Question: my grid in display data 1-admin and 2 - standard
apply list filter on grid it display 1 and 2
i need to display "admin" and "standard"
check image:
code :
'''
{ text: 'UserType', dataIndex: 'UserTypeId', groupable: true,
filter: {
type: 'list', active: true
},
renderer: function (value) {
if (value == 1) {
return "Admin";
}
else
return "Standard";
}
},
'''
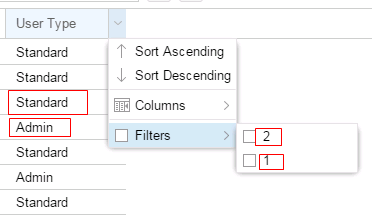
Answer: '''
{
text: 'UserType', dataIndex: 'UserTypeId', groupable: true,
filter: {
type: 'list', active: true,
options: [1,'Admin', 2,'Standard']
},
renderer: function (value) {
if (value == 1) {
return "Admin";
}
else
return "Standard";
}
},
'''
it's working